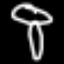
Label: mushroom